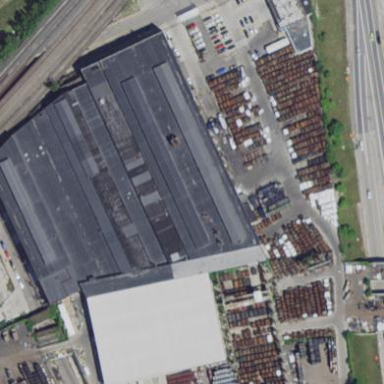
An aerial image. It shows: Industrial building.